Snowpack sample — Buffalo Mountain, Silverthorne, Colorado, USA (1/25/25, 10:11 AM MST)
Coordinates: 39.6222, -106.1139
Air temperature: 22 °F
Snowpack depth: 110 cm
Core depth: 40 cm
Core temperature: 46.4 °F
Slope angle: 12°, slope face: 102°
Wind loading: high
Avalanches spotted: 0
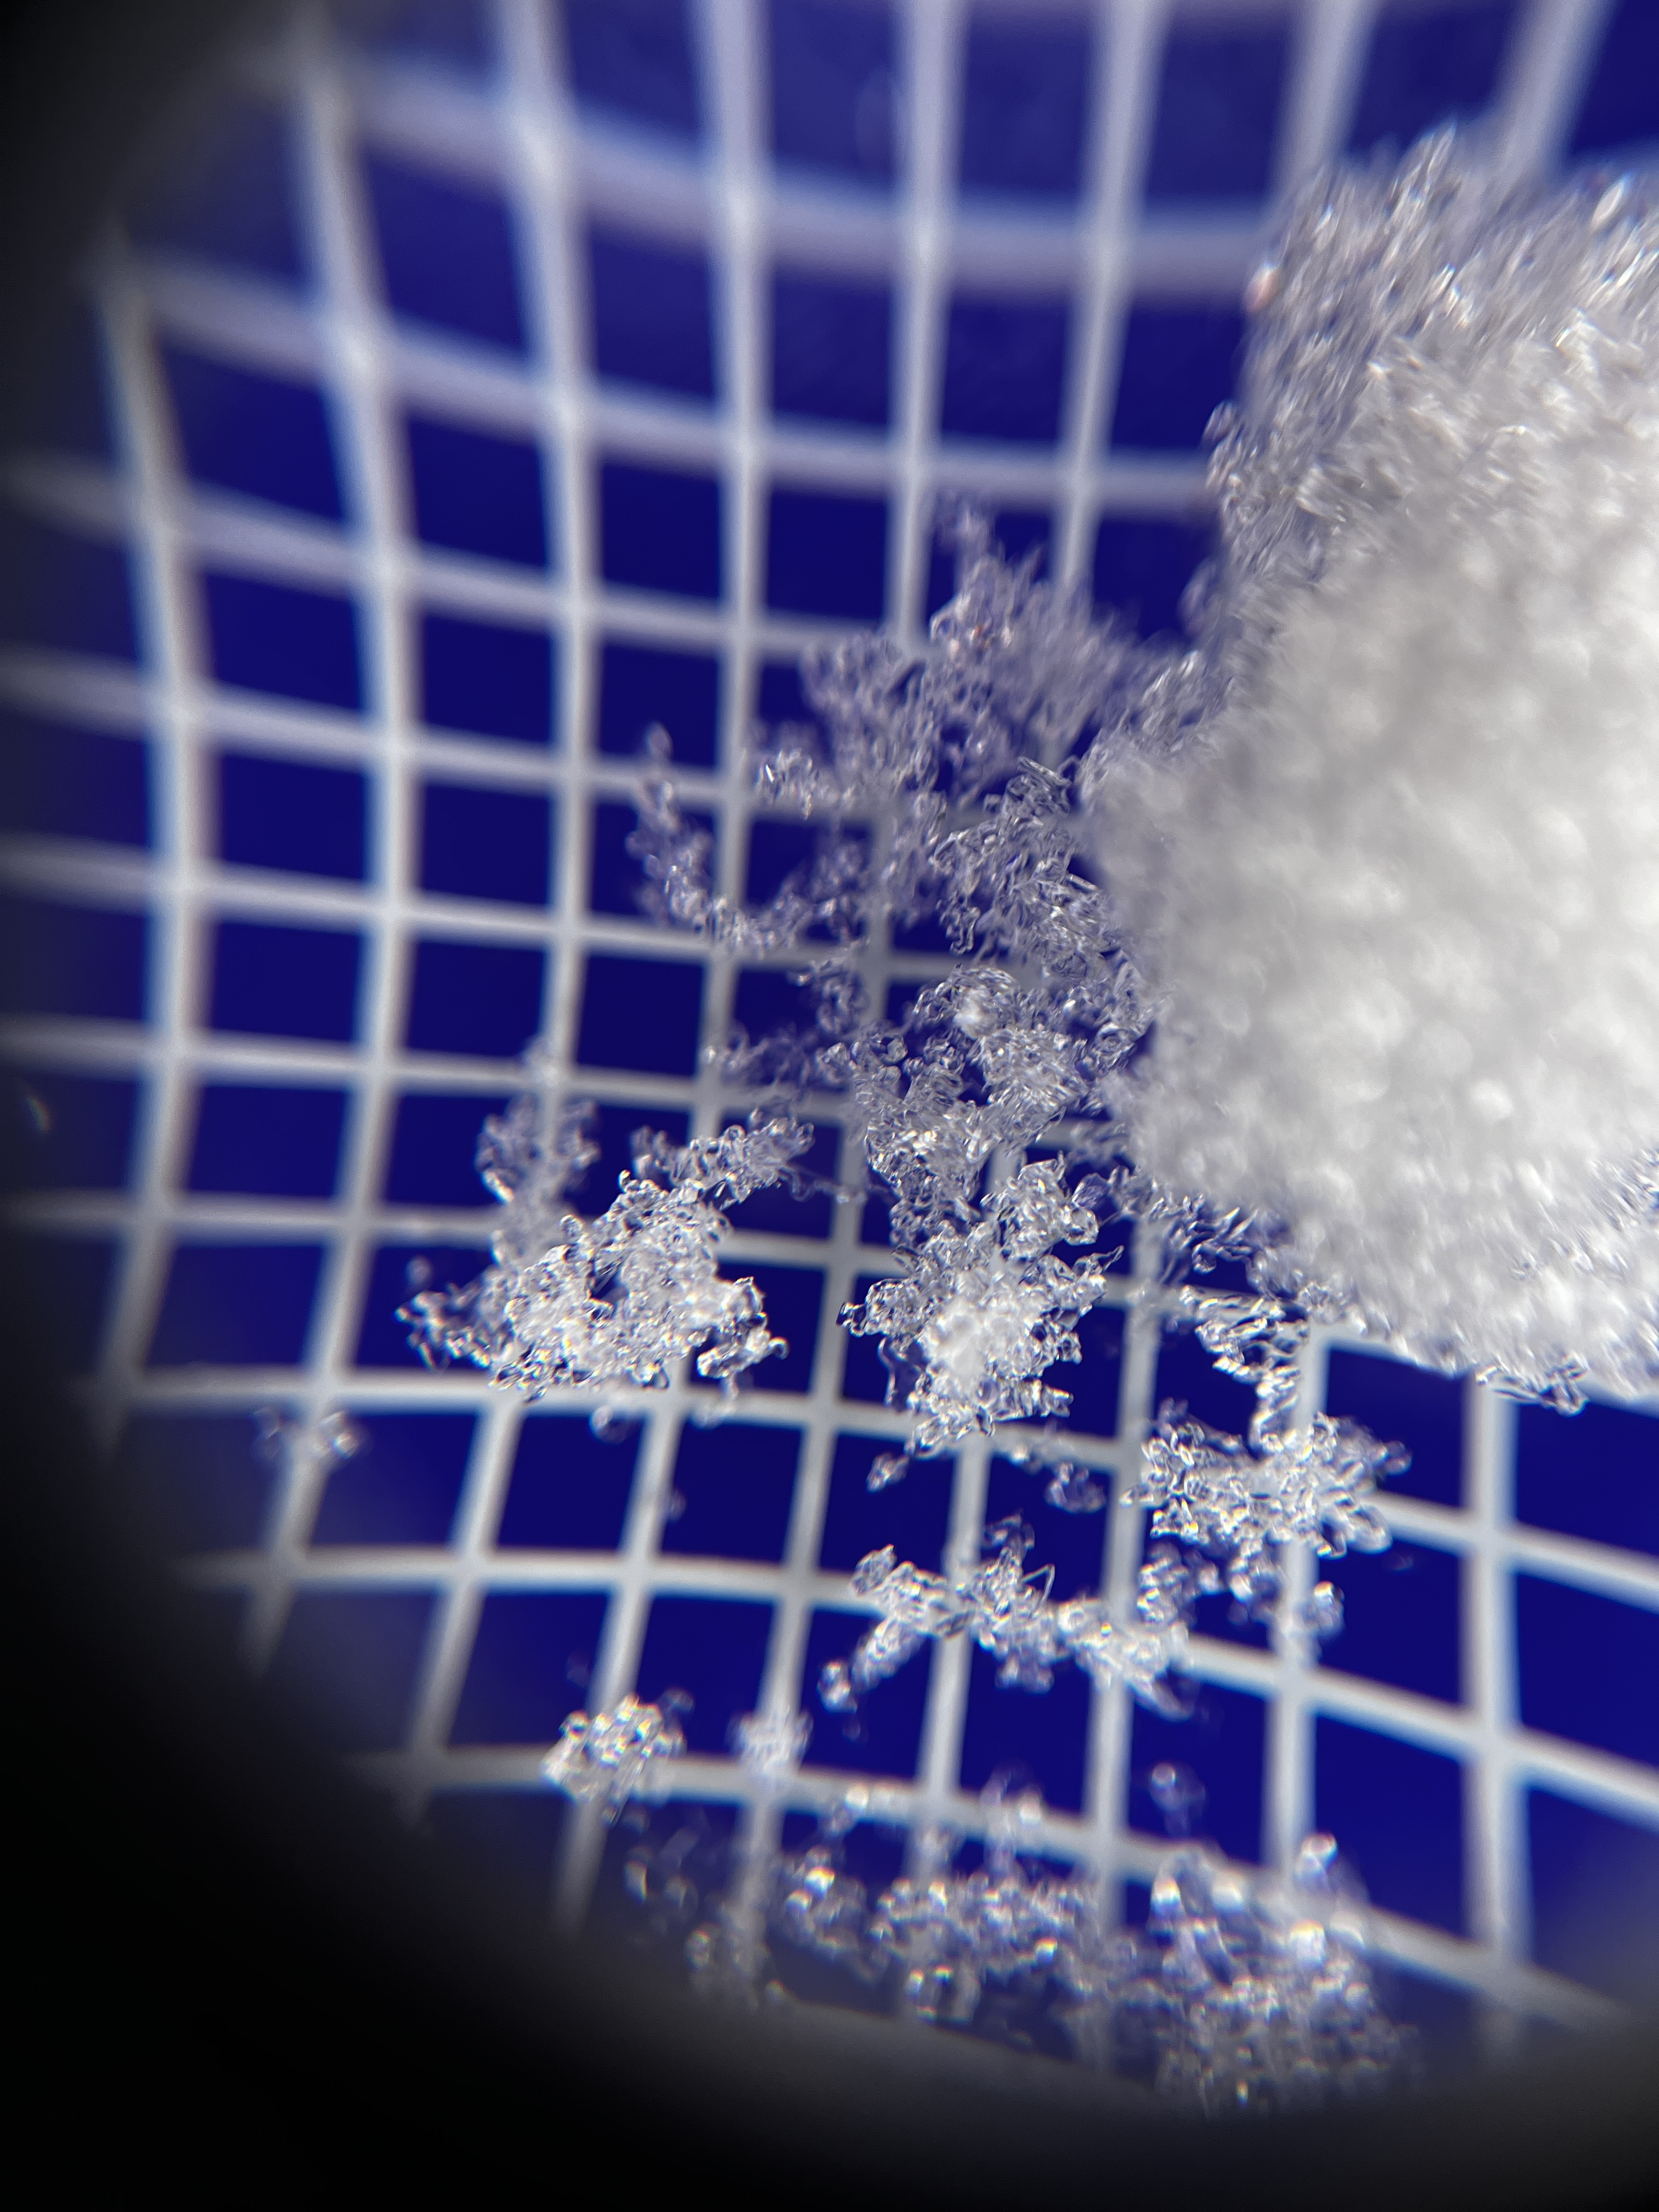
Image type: magnified_profile
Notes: No avalanches nearby, collected on the outskirts of a fire break 15 meters from the treeline, on way to Buffalo and Red Mountain